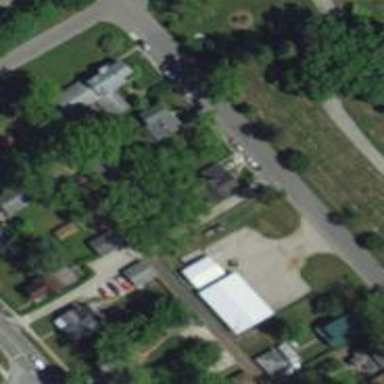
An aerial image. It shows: Alleyway designated as service road.